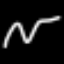
Label: squiggle